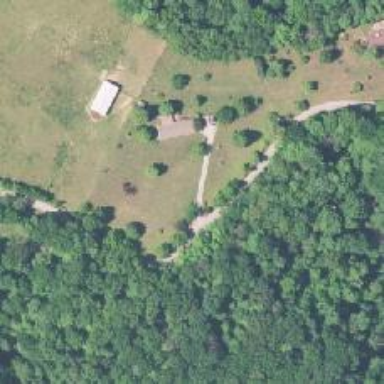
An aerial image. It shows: Driveway leading to service road.